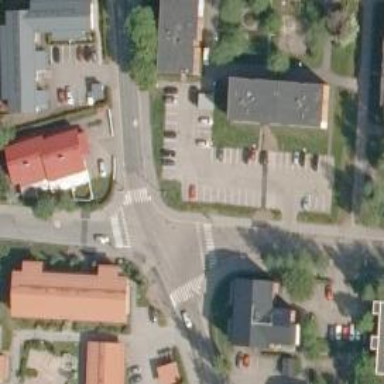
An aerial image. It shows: Asphalt cycleway with crossing.